Aerial crown-view tile of a tropical tree (Barro Colorado Island, Panama), acquired 20240813:
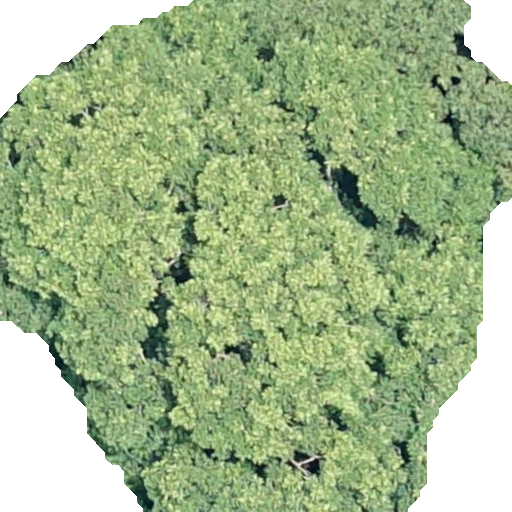
Species: Dipteryx oleifera
GBIF accepted scientific name: Dipteryx oleifera
Crown area: 376.516 m²